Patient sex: M
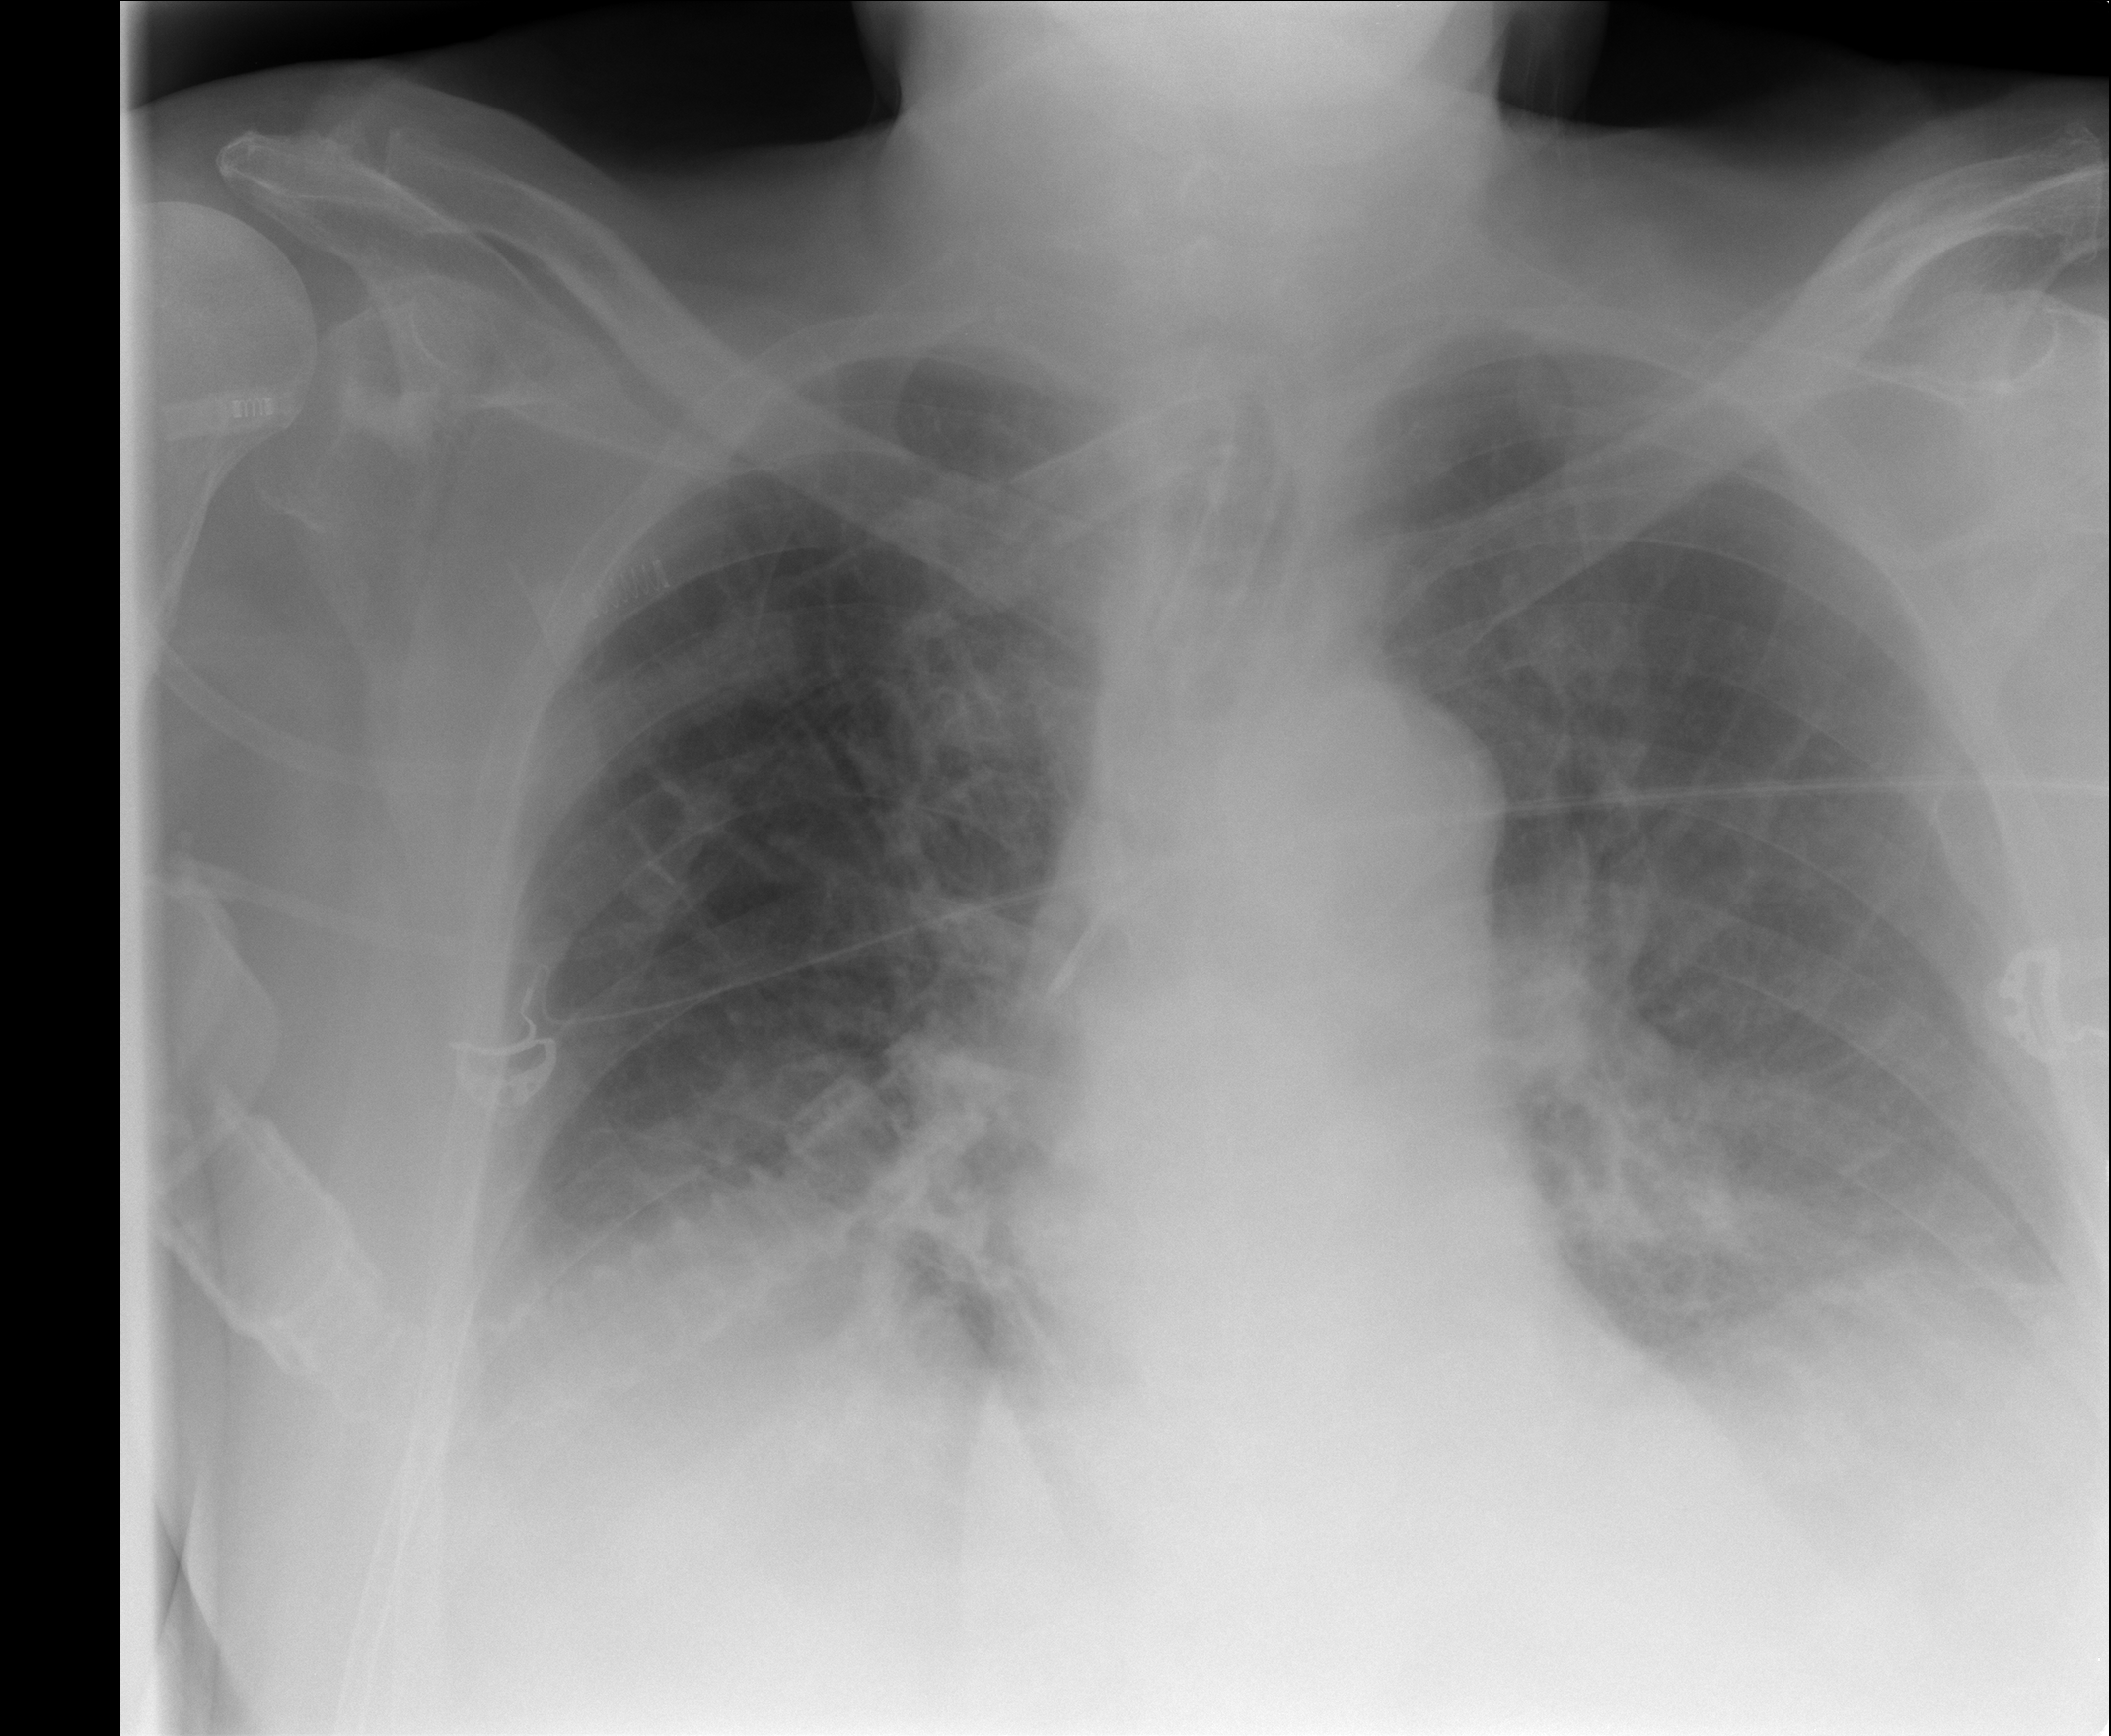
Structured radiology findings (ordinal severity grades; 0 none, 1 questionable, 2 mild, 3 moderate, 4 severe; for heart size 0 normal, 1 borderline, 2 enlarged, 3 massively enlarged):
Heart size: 0
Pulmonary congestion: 2
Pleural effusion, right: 0
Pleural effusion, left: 0
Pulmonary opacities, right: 2
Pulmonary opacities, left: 0
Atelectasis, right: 0
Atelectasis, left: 2